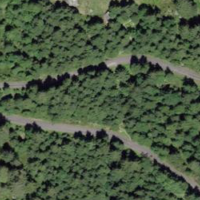
EUNIS habitat code: 23
Species observed at this site:
Vipera aspis
Luzula sylvatica